Interaction volume radius: 10 \u00c5
Interaction volume height: 35 \u00c5
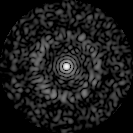
Disorder parameter: 0.8237